Question:
I am off to creating a travel app which had such a design as in the pic above. The central dot denotes intermediate stops between 2 locations. The first is source, the second is destination.
I would like to know the best way to acheive the layout as described in this image for a travel app.
Thanks in advance.
Code I tried below is here: (Sample)
'''
<?xml version="1.0" encoding="utf-8"?>
<RelativeLayout xmlns:android="http://schemas.android.com/apk/res/android"
android:layout_width="match_parent"
android:layout_height="match_parent"
android:orientation="vertical" >
<TextView
android:id="@+id/textView1"
android:layout_width="224dp"
android:layout_height="wrap_content"
android:layout_alignParentLeft="true"
android:layout_alignParentRight="true"
android:layout_alignParentTop="true"
android:layout_marginLeft="30dp"
android:layout_marginTop="16dp"
android:text="TextView" />
<TextView
android:id="@+id/textView2"
android:layout_width="wrap_content"
android:layout_height="wrap_content"
android:layout_alignLeft="@+id/textView1"
android:layout_alignParentRight="true"
android:layout_below="@+id/textView1"
android:layout_marginTop="44dp"
android:text="TextView" />
<ImageView
android:id="@+id/imageView1"
android:layout_width="wrap_content"
android:layout_height="wrap_content"
android:layout_above="@+id/textView2"
android:layout_alignParentLeft="true"
android:layout_alignTop="@+id/textView1"
android:src="@drawable/abc_ic_go_search_api_holo_light" />
<ImageView
android:id="@+id/imageView2"
android:layout_width="wrap_content"
android:layout_height="wrap_content"
android:layout_alignBottom="@+id/textView2"
android:layout_alignParentLeft="true"
android:layout_alignTop="@+id/textView2"
android:src="@drawable/abc_ic_go_search_api_holo_light" />
<View
android:id="@+id/line"
android:layout_width="2dp"
android:layout_height="wrap_content"
android:layout_alignBottom="@+id/imageView2"
android:layout_alignLeft="@+id/imageView1"
android:layout_below="@+id/imageView1"
android:layout_marginBottom="10dp"
android:layout_marginLeft="10dp"
android:layout_marginTop="-10dp"
android:background="#FF00FF00" />
</RelativeLayout>
'''
I can get source, intermediate, times in the layout, but not sure how to add the dynamic intermediate 'dots' in the layout. Also please note that there can be multiple intermediate stops.
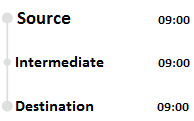
Answer: Since you said these locations will be dynamically populated and count might possibly be high, you can try a and items as the following:

ListView would have these:
'''
android:dividerHeight="0dp"
android:divider="@null"
'''